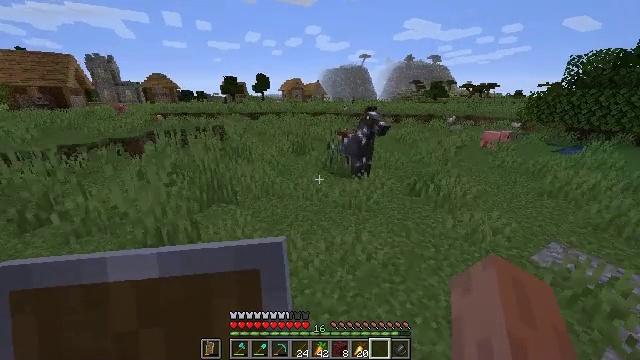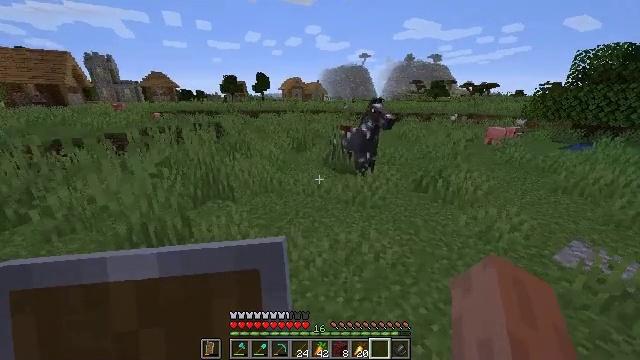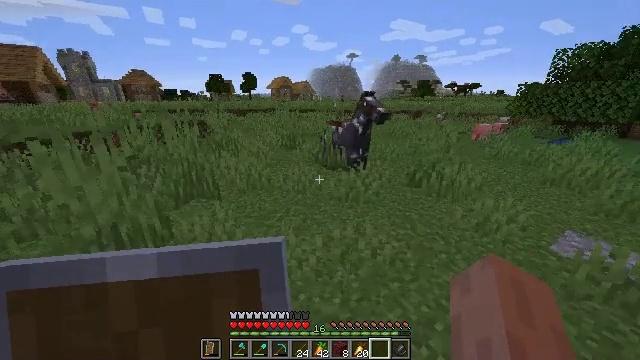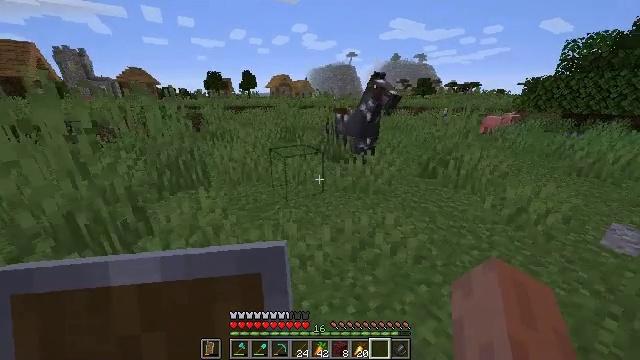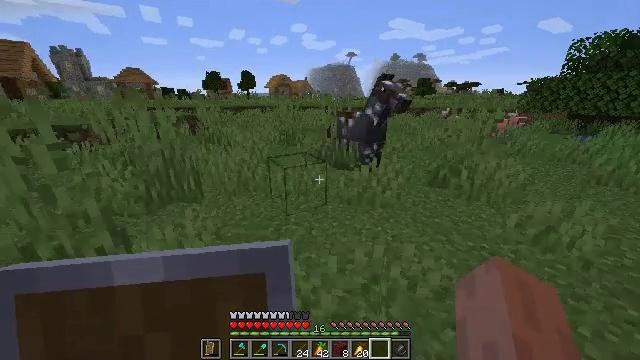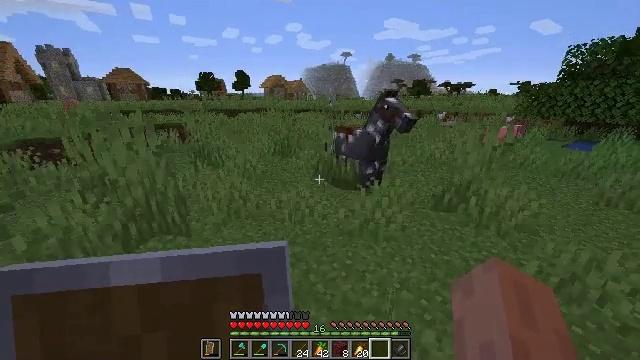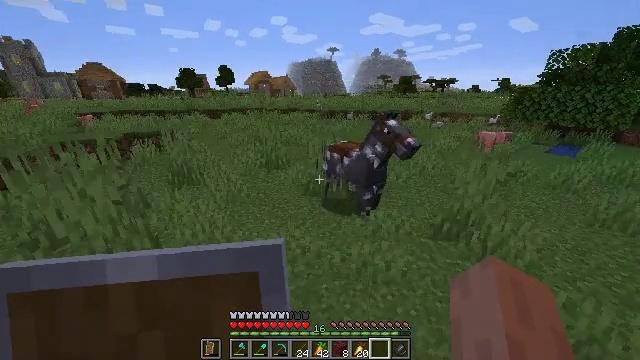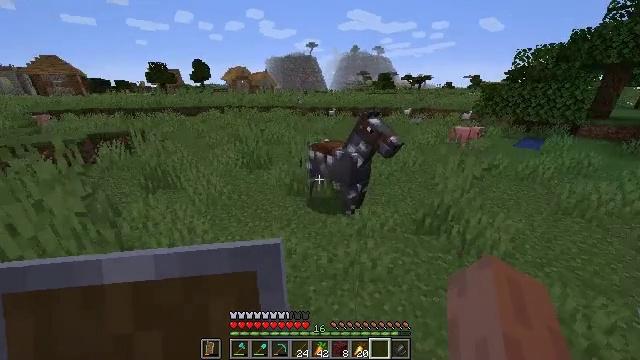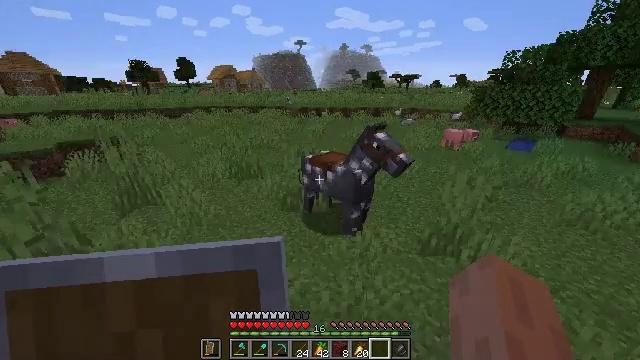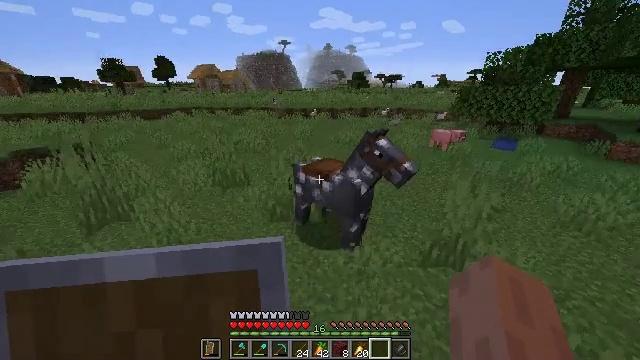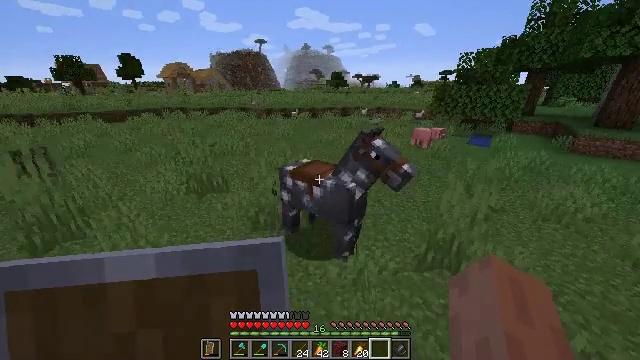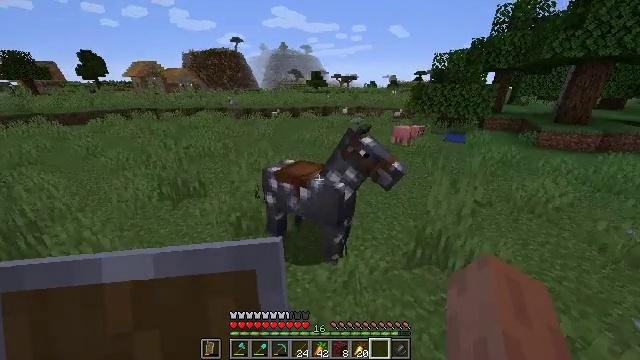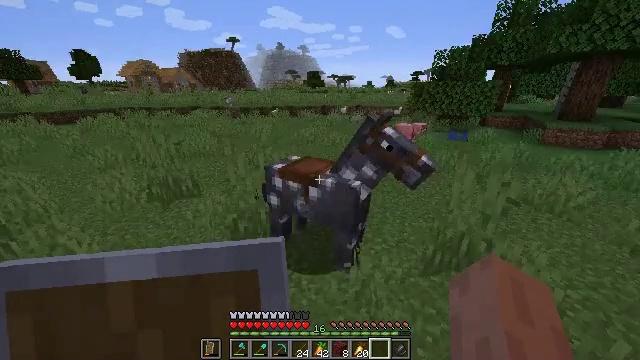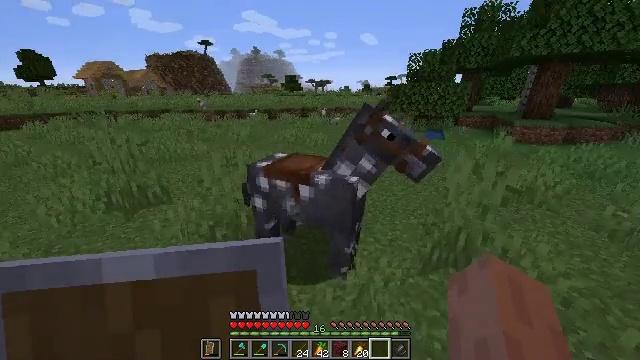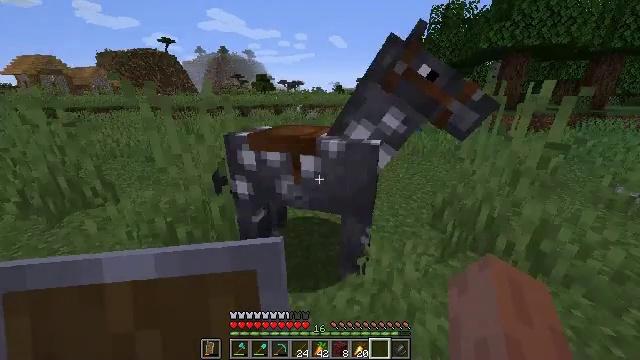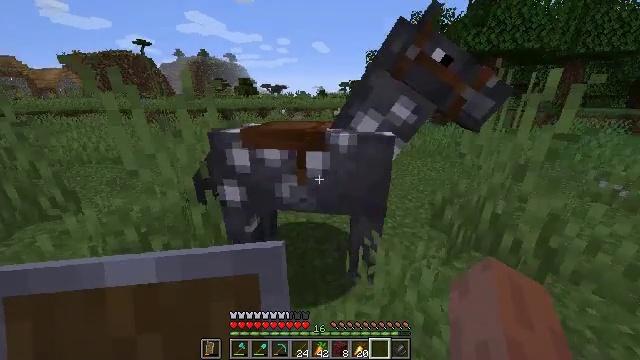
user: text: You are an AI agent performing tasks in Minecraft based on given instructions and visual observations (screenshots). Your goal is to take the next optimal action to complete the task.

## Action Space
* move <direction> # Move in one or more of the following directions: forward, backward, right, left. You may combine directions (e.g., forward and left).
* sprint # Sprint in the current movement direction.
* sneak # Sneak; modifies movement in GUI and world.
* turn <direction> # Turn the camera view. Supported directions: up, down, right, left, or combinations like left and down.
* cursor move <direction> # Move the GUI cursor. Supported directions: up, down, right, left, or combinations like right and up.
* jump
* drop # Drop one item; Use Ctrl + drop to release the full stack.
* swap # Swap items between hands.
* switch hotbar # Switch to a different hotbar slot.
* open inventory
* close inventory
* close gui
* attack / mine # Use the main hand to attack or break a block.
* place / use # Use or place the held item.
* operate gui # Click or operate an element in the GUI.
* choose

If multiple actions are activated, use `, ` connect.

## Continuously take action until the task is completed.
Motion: motion action
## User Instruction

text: Collect dark oak leaves by breaking them.
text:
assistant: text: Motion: move forward, sprint, jump
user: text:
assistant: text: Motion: move forward, sprint, turn right, jump
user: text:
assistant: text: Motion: move forward, sprint, jump
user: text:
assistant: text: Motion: move forward, sprint, jump
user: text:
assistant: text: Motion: move forward, sprint, turn right, jump
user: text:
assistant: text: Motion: move forward, sprint, turn right and down, jump
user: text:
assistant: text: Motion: move forward, turn right, jump
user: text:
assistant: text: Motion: move forward, turn right, jump
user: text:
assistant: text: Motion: move forward, turn right, jump
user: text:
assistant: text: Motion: move forward, turn right, jump
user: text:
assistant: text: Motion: move forward, turn right, jump
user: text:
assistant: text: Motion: move forward, jump
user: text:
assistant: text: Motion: move forward, turn right and up, jump
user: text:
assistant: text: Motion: move forward, turn right
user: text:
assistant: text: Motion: move forward, turn right and up
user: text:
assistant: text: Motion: move forward, turn right, use / place
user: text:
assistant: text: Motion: move forward, use / place
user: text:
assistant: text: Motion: move forward, turn right, use / place
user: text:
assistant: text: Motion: turn right and up
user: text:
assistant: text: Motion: turn right
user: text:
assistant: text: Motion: turn right
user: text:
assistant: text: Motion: turn right
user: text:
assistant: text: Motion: move right, turn right
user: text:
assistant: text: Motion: move right
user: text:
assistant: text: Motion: move right
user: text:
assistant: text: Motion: move right
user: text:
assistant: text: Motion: move forward and move right, turn left and down
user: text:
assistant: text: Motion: move forward and move right, turn right and down
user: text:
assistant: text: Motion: move forward and move right, sprint, turn right and down
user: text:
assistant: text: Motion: move forward and move right, sprint, turn right and down